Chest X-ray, PA view. Patient: 44 years old, sex F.
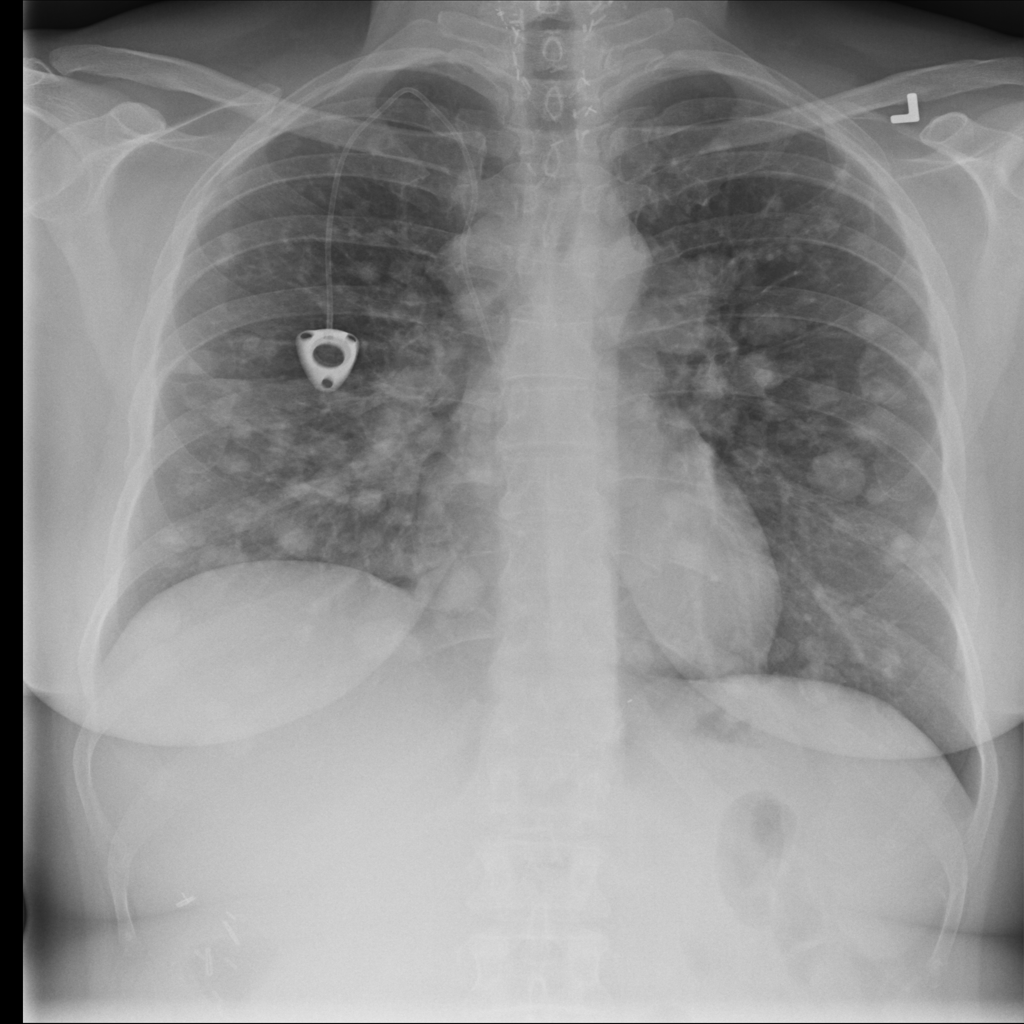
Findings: Nodule